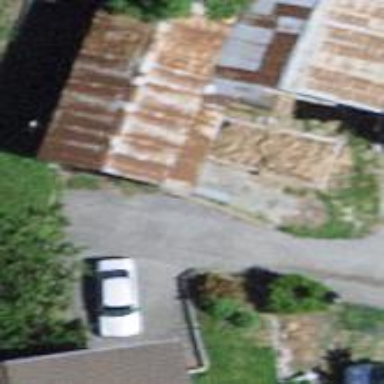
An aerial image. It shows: Barn.